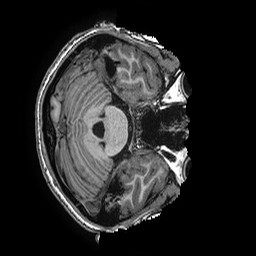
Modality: T1w
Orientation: axial
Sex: female
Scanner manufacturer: ge
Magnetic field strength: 3 T
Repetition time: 0.0077 s
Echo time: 0.003436 s